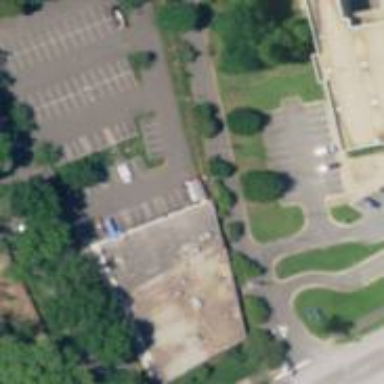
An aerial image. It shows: Building.